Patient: sex F, age 71
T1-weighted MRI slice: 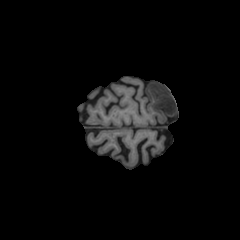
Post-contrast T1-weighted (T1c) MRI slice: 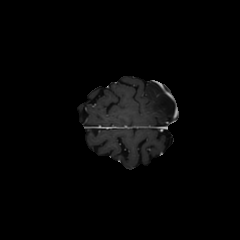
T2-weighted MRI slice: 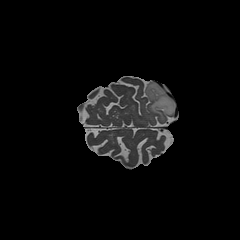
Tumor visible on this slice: yes
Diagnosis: Astrocytoma, IDH-mutant
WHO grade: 2